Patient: sex M, age 29
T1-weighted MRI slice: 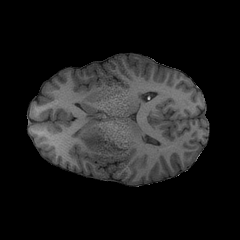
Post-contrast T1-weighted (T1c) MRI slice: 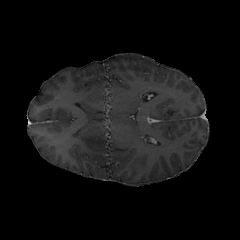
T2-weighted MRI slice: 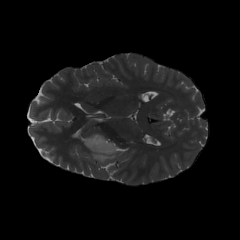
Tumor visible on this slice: yes
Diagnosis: Astrocytoma, IDH-mutant
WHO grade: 2